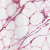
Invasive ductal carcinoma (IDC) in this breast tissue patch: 0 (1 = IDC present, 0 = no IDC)